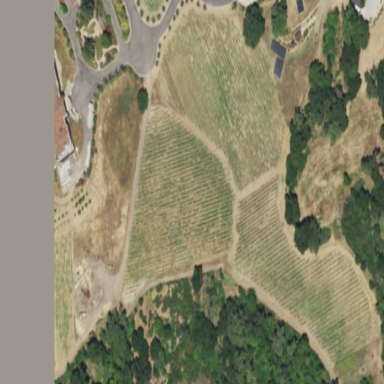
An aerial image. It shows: Unique farmland featuring vineyard where grapes are grown.